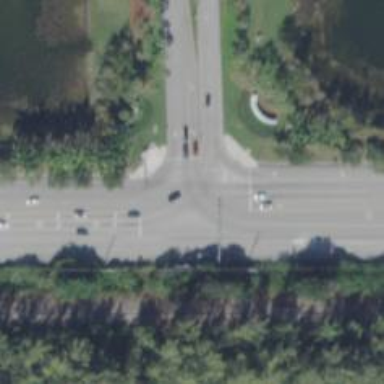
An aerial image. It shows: Uncontrolled road crossing with lines markings.